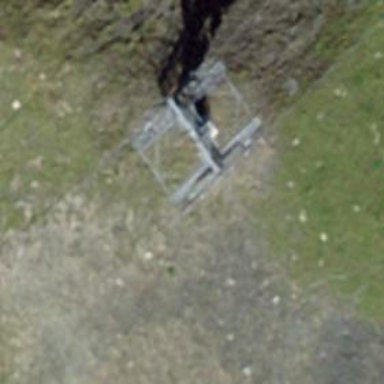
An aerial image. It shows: Pylon for aerialway.